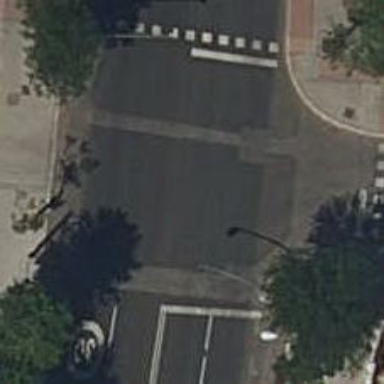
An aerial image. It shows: Road with traffic signals.